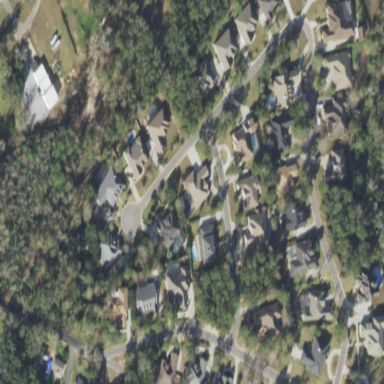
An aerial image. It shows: Single-family residential area.